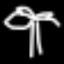
Label: palm tree